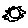
Label: sun